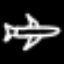
Label: airplane